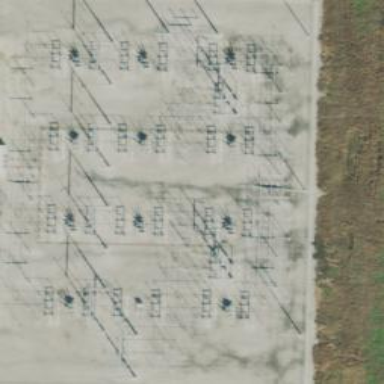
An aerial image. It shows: Switch for power supply.